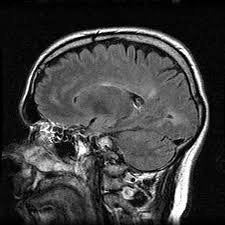
Label: notumor